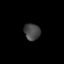
Tissue: prostate
Cell type: T cells
Senescence score: 0.3416
Nuclear area (px): 264
Mean DAPI intensity: 68.943